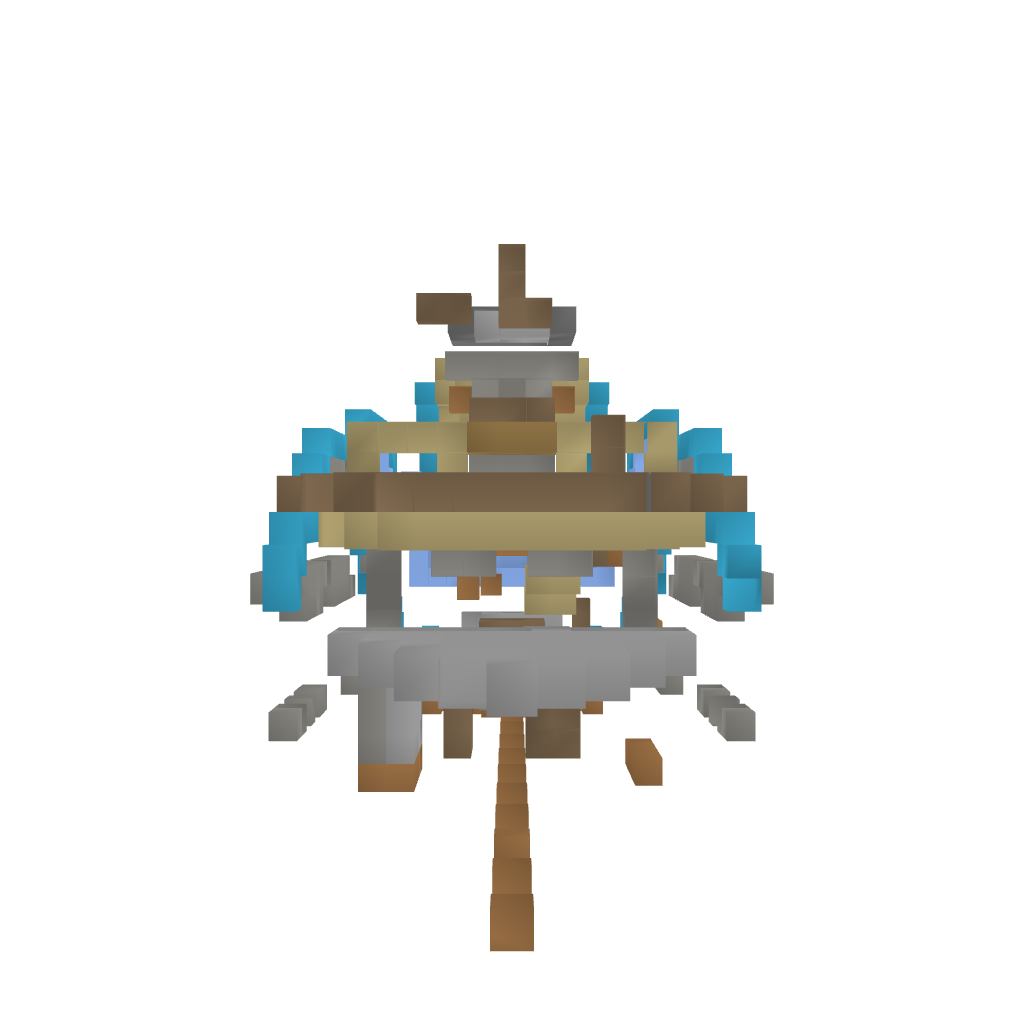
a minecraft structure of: Yaht (Ecl1pse8) 1.7.2